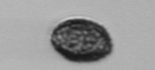
Label: Pseudochattonella_farcimen